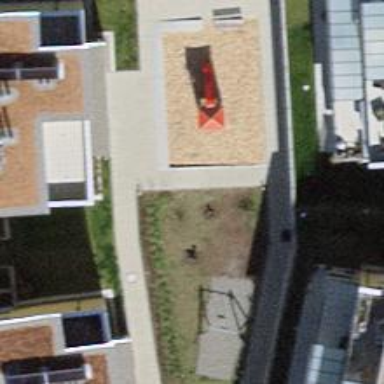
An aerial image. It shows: Sandpit at the playground.